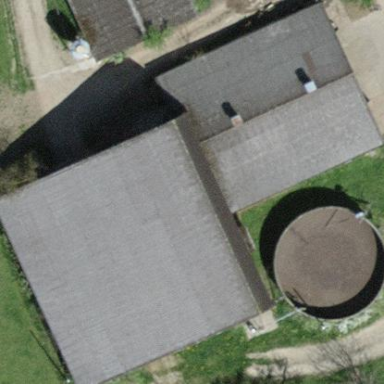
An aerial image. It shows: Barn.